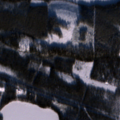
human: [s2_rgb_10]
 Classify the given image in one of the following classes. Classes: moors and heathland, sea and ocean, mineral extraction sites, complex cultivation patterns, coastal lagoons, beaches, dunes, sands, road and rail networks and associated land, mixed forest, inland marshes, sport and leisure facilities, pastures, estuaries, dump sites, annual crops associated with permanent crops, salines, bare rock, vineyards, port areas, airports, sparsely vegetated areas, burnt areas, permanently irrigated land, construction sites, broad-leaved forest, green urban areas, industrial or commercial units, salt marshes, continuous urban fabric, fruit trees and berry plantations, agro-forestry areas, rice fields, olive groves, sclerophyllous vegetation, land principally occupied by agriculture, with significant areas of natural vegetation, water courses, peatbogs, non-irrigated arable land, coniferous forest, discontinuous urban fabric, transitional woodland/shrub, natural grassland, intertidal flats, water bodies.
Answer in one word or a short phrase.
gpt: coniferous forest, mixed forest, transitional woodland/shrub, water bodies